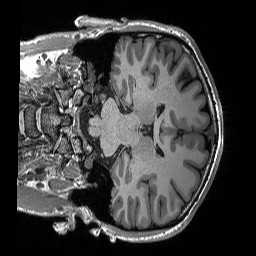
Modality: T1w
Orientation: coronal
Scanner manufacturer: siemens
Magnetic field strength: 3 T
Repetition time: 2.3 s
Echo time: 0.00288 s